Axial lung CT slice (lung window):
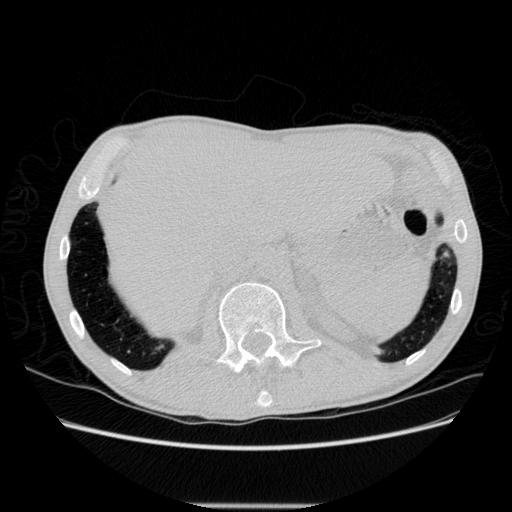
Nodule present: no